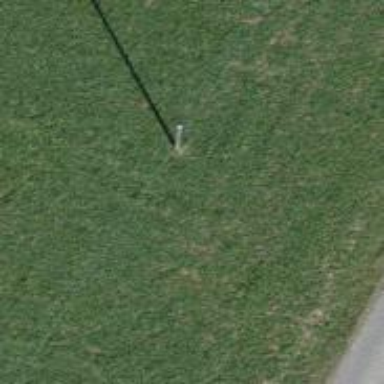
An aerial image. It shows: Power pole.